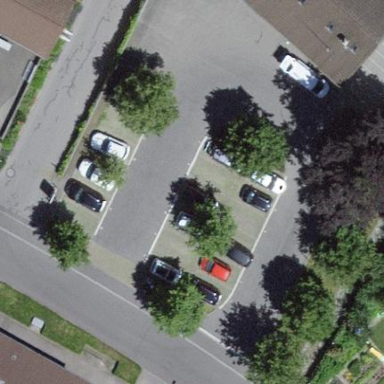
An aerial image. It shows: Parking area with surface.